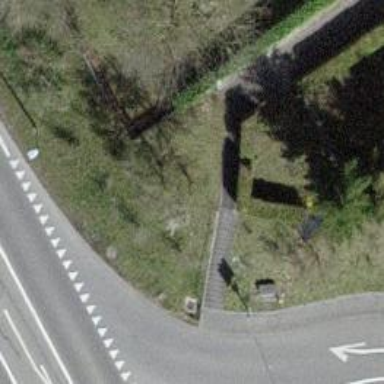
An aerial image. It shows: Road with steps.